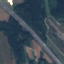
Land use / land cover: Highway